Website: home-depot
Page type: cart
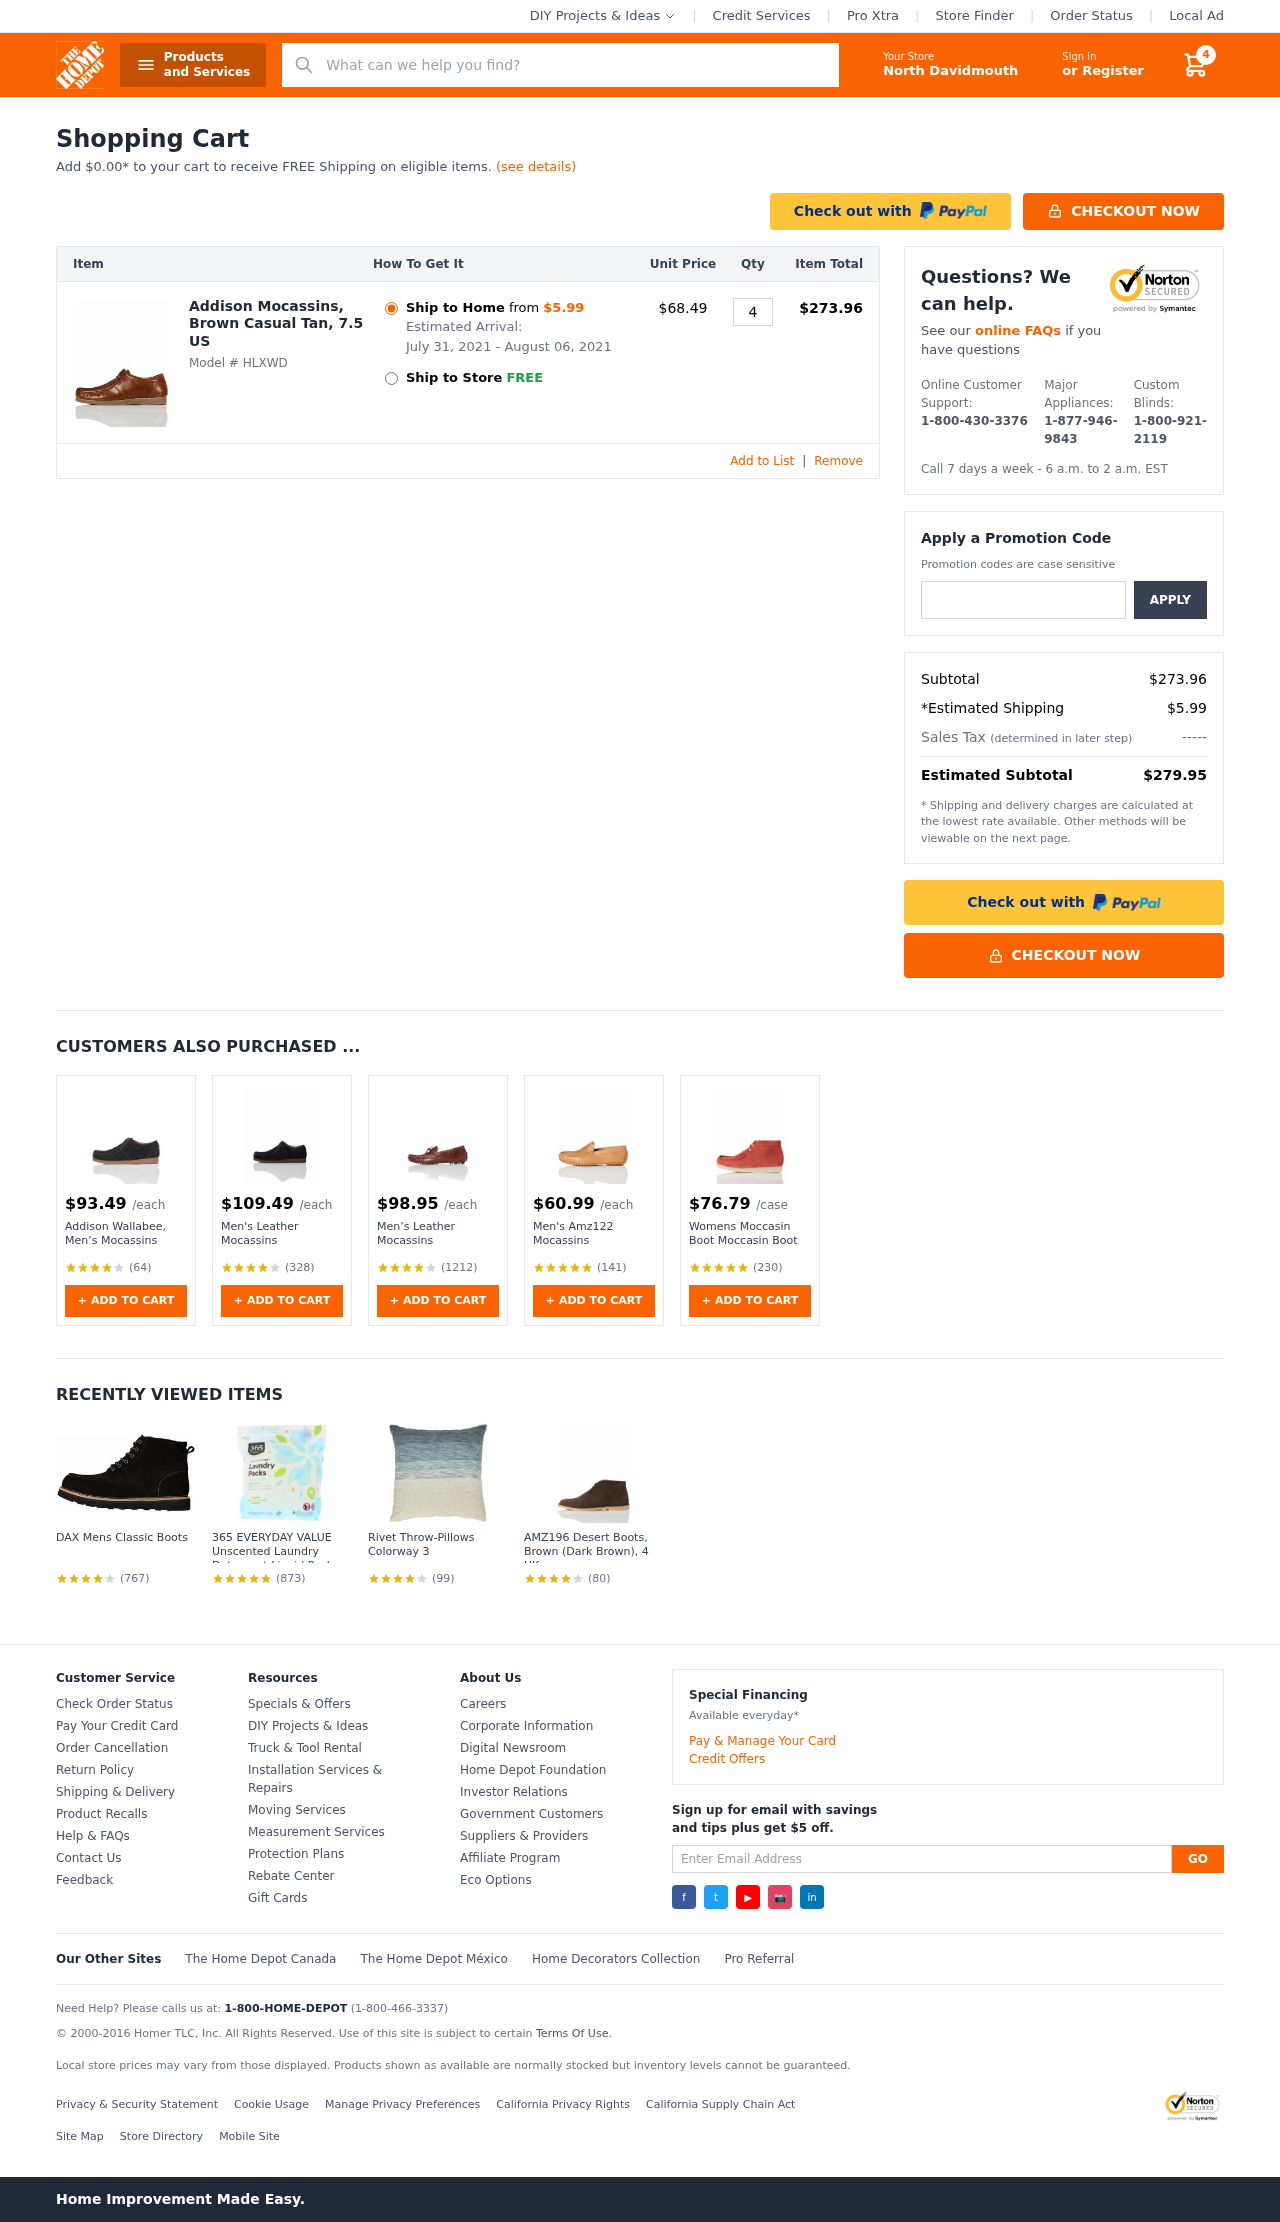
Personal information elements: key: PII_CITY
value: North Davidmouth
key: PII_PROMO_CODE
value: VIP1029
Product elements: key: PRODUCT1_NAME
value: Addison Mocassins, Brown Casual Tan, 7.5 US
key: PRODUCT1_PRICE
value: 68.49
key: PRODUCT1_QUANTITY
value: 4
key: PRODUCT2_PRICE
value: $93.49
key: PRODUCT2_NAME
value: Addison Wallabee, Men’s Mocassins
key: PRODUCT2_NUM_RATINGS
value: (64)
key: PRODUCT3_PRICE
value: $109.49
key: PRODUCT3_NAME
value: Men's Leather Mocassins
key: PRODUCT3_NUM_RATINGS
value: (328)
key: PRODUCT4_PRICE
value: $98.95
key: PRODUCT4_NAME
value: Men’s Leather Mocassins
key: PRODUCT4_NUM_RATINGS
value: (1212)
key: PRODUCT5_PRICE
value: $60.99
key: PRODUCT5_NAME
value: Men's Amz122 Mocassins
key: PRODUCT5_NUM_RATINGS
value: (141)
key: PRODUCT6_PRICE
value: $76.79
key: PRODUCT6_NAME
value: Womens Moccasin Boot Moccasin Boot
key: PRODUCT6_NUM_RATINGS
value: (230)
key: PRODUCT7_NAME
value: DAX Mens Classic Boots
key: PRODUCT7_NUM_RATINGS
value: (767)
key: PRODUCT8_NAME
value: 365 EVERYDAY VALUE Unscented Laundry Detergent Liquid Packs 45 Count, 45 CT
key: PRODUCT8_NUM_RATINGS
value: (873)
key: PRODUCT9_NAME
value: Rivet Throw-Pillows Colorway 3
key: PRODUCT9_NUM_RATINGS
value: (99)
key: PRODUCT10_NAME
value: AMZ196 Desert Boots, Brown (Dark Brown), 4 UK
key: PRODUCT10_NUM_RATINGS
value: (80)
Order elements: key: ORDER_NUM_ITEMS
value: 4
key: AMOUNT_TO_FREE_SHIPPING
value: $0.00
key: ORDER_SHIPPING_DATE
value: July 31, 2021
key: ORDER_DELIVERY_DATE
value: August 06, 2021
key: ORDER_ITEM_TOTAL
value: $273.96
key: ORDER_SUBTOTAL
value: $273.96
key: ORDER_SHIPPING_COST
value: $5.99
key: ORDER_TOTAL
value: $279.95
Search elements: key: HEADER_SEARCH
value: What can we help you find?